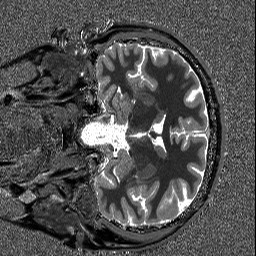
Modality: T1map
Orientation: coronal
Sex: male